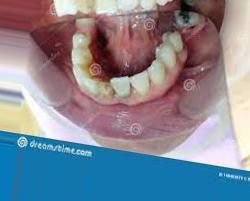
Condition: Tooth Discoloration